Question: Hi i manage to make the icon center same line with the text in linear view, but I wanna add in a arrow image at the right side so i have to switch to relative view. As shown in the image, I can't manage to set the relative view left icon look like linear view.
I want to arrow icon stay on the right.

Left image is linear, right is relative.
'''
<RelativeLayout
xmlns:android="http://schemas.android.com/apk/res/android"
android:id="@+id/layercontainer"
android:orientation="horizontal"
android:layout_width="fill_parent"
android:layout_height="fill_parent"
android:padding="10dp">
<ImageView android:id="@+id/categoryIcon"
android:layout_width="wrap_content"
android:layout_height="fill_parent"
android:gravity="center_vertical"
android:layout_alignParentTop="true"
android:layout_alignParentLeft="true"
android:layout_alignParentBottom="true"
android:layout_marginRight="15dp"
android:layout_marginTop="5dp"
android:layout_marginBottom="5dp" />
<TextView android:id="@+id/categoryTitle"
android:layout_width="wrap_content"
android:layout_height="fill_parent"
android:gravity="center_vertical"
android:layout_alignParentTop="true"
android:layout_alignParentBottom="true"
android:layout_toRightOf="@id/categoryIcon"
android:textStyle="bold"
android:textSize="22dp"
android:textColor="#000000"
android:layout_marginTop="5dp"
android:layout_marginBottom="5dp" />
<ImageView
android:id="@+id/nextIcon"
android:layout_width="wrap_content"
android:layout_height="wrap_content"
android:gravity="center_vertical"
android:layout_alignParentTop="true"
android:layout_alignParentBottom="true"
android:layout_alignParentRight="true"
android:layout_marginTop="5dp"
android:layout_marginBottom="5dp"/>
</RelativeLayout>
'''
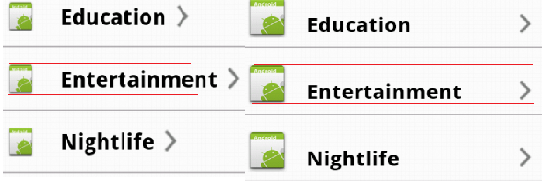
Answer: I suggest using the TextView properties <URL> and drawableRight
'''
android:drawableLeft="@drawable/whatever"
android:drawableRight="@drawable/arrow"
android:width="fill_parent"
'''
That way and setting the TextView's gravity to center, everything should be ok
Also, using a single TextView instead of a RelativeLayout + 3 views is a big improvement in simplicity. Anyway, if you were to stick to 3 views, using LinearLayout instead of RelativeLayout is a good advice.